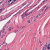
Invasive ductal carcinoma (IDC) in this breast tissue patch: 1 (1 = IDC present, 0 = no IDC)